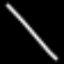
Label: line